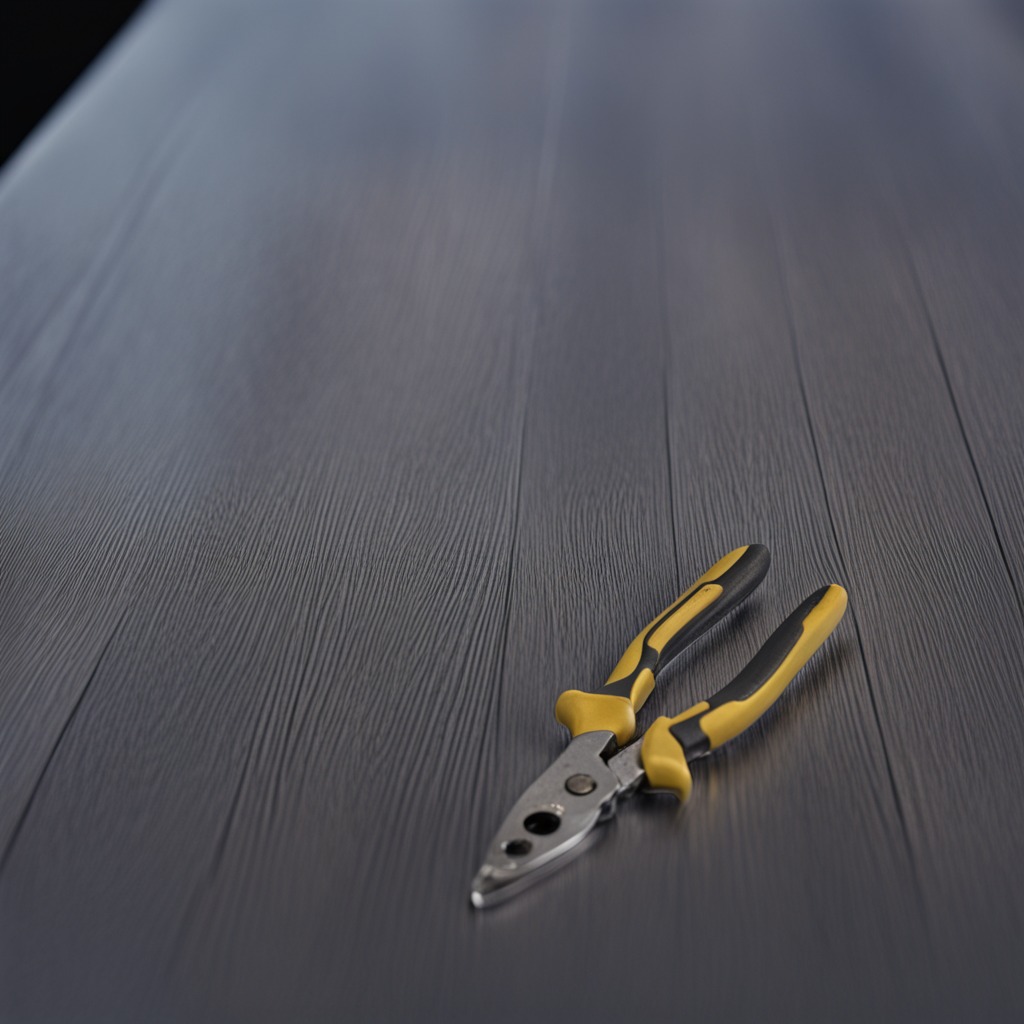
A plier lies on the table.